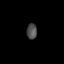
Tissue: prostate
Cell type: T cells
Senescence score: 0.331
Nuclear area (px): 158
Mean DAPI intensity: 77.285